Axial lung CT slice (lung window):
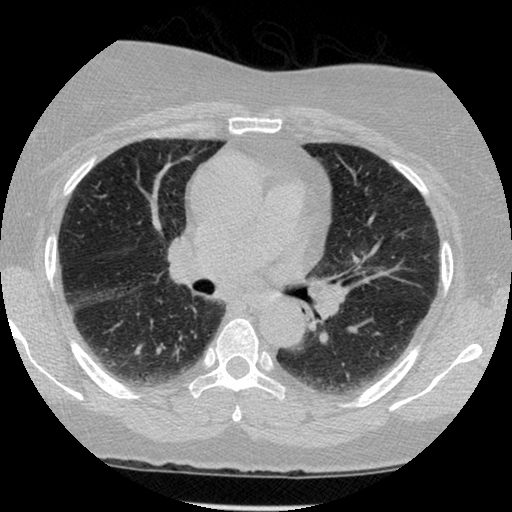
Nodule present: no